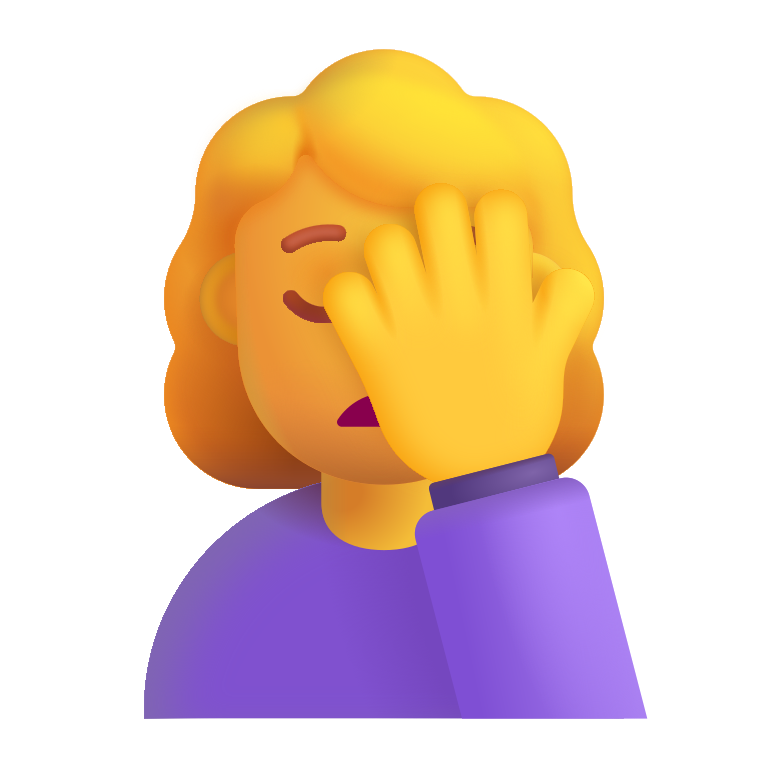
woman facepalming color default